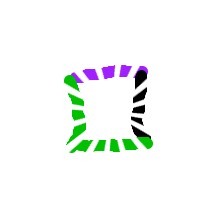
Shape: square